Question: I am running into an issue where I am using CorePlot API with Pods (recently added CorePlot in Pod file) in my project and every time I try to build the project for Device/Simulator I get a couple of errors from 'CPTAnimation.h'
'''
too many arguments to function call, expected 0, have 3
setterMethod(boundObject, boundSetter, buffer);
too many arguments to function call, expected 0, have 3
setterMethod(boundObject, boundSetter, tweenedValue);
'''
As mentioned on this commit it has already been fixed <URL>
I am using '0.36.3' of cocoa pods version on my machine. How do I get access to this build on Cocoapods ? I tried to fix these errors manually and was able to run the project but When I retried after I nuked everything and reinstalled Cocoapods with a subsequent Pod update,I lost all my previous changes. I feel this is not the correct way of using libraries with Cocoapods
For more info please refer to the screenshot

Can someone guide me in right direction to fix these error ?
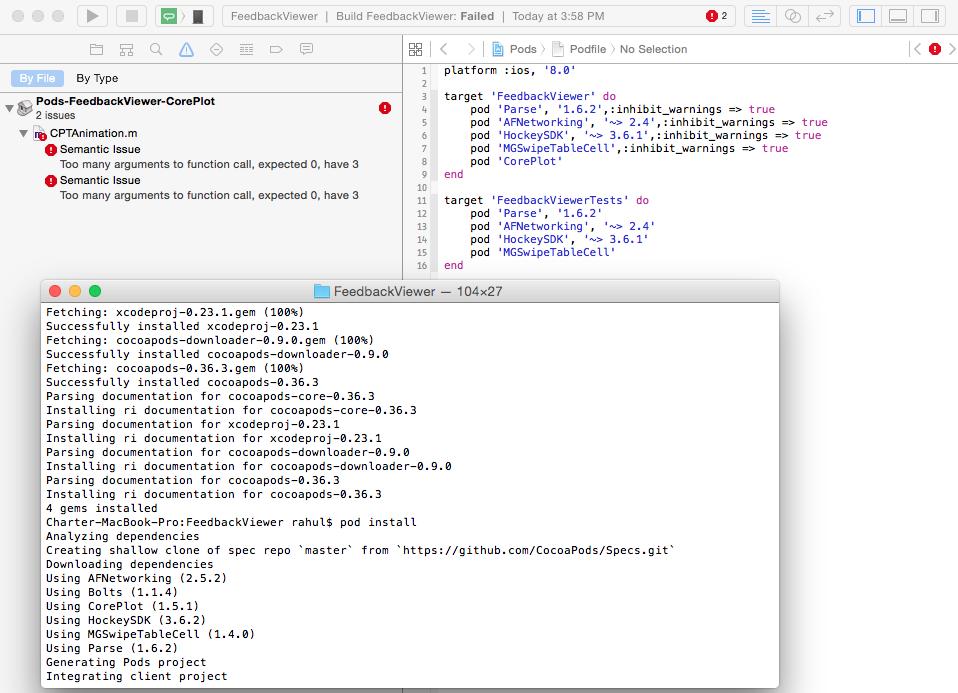
Answer: I recently fixed some Core Plot issues related to CocoaPods. Use the following line in your podfile to get the latest Core Plot code:
'''
pod 'CorePlot', :git => 'https://github.com/core-plot/core-plot.git'
'''
There is a new header file that can be used from iOS or the Mac. On iOS, you can continue to use the old 'CorePlot-CocoaTouch.h', if you prefer.
'''
#import "CorePlot.h"
'''